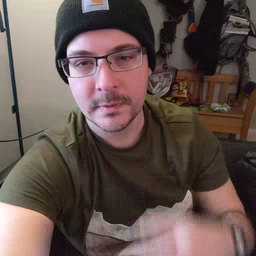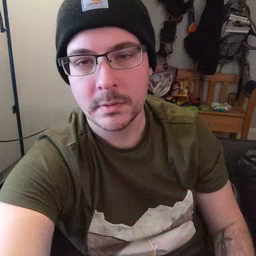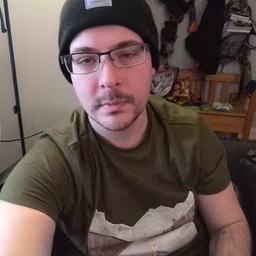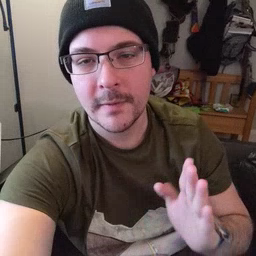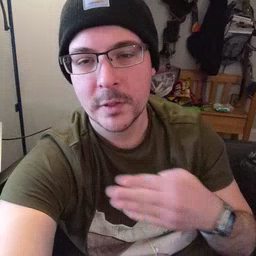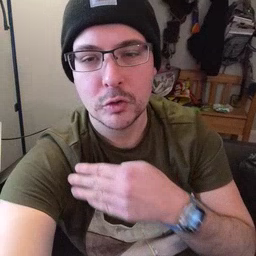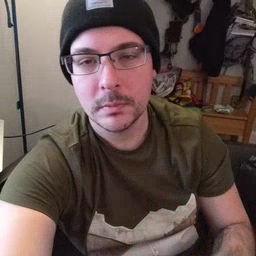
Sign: fish